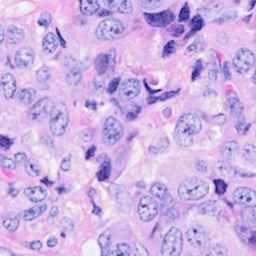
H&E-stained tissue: Breast